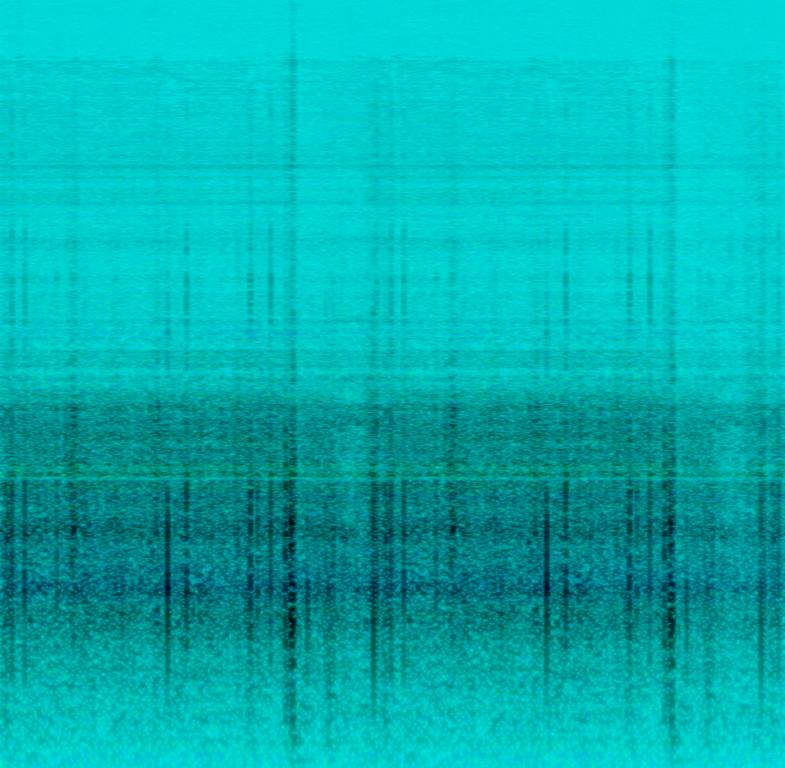
This bit starts with white noise followed by a tiny cymbal ride, drum beat and a keyboard harmony. This is the beginning of a song.